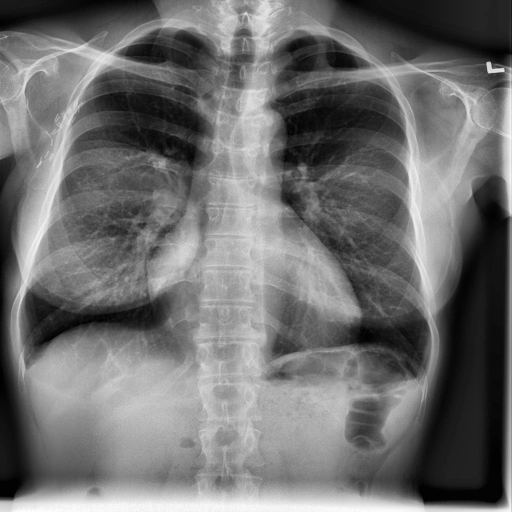
Finding: NORMAL